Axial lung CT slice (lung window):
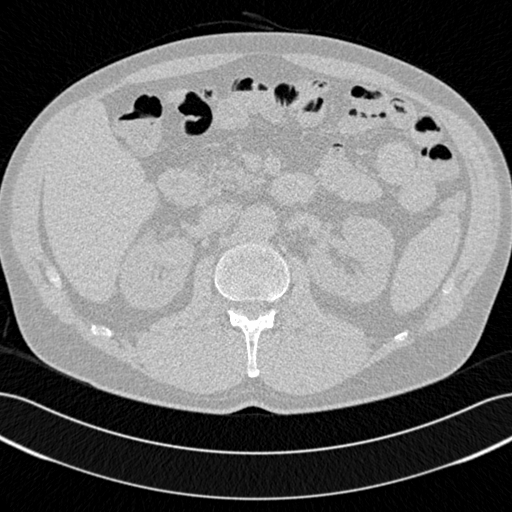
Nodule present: no